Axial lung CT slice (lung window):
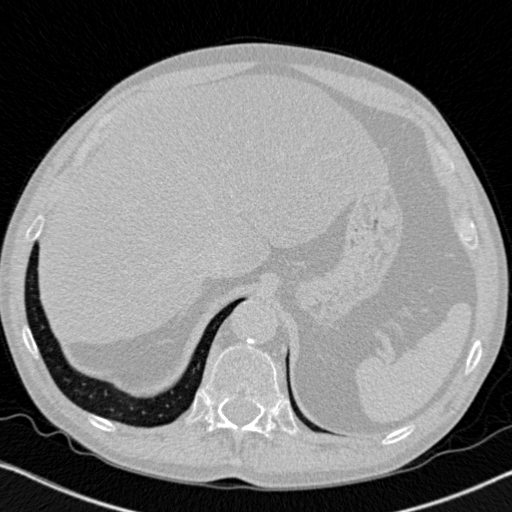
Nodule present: no